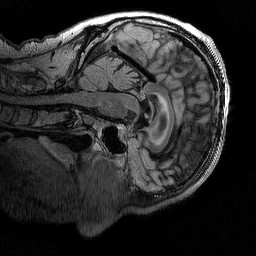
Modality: T2w
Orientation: sagittal
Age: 70
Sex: male
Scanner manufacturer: siemens
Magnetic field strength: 3 T
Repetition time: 5 s
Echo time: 0.386 s